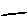
Label: line